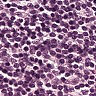
Metastatic tissue present: no